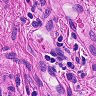
Metastatic tissue present: no